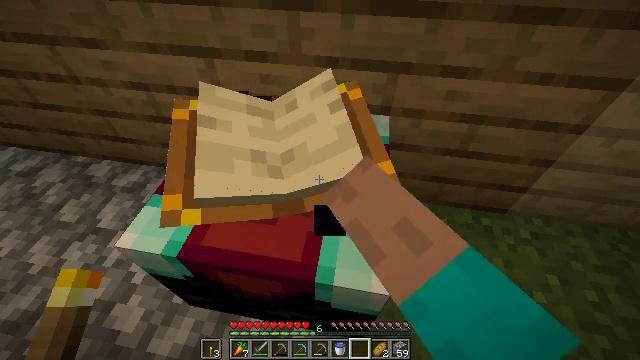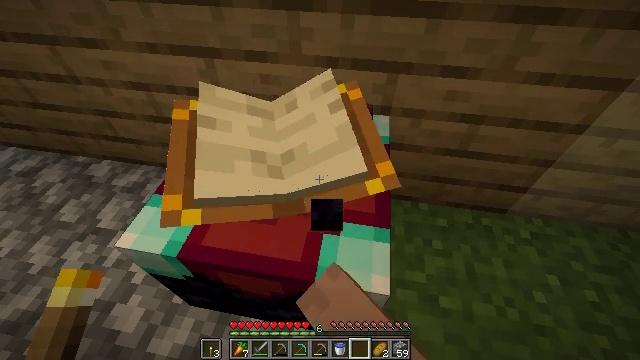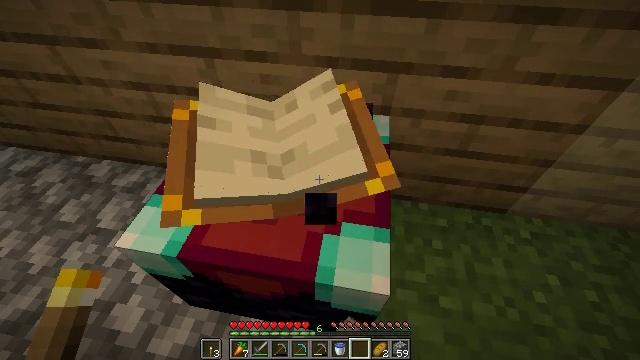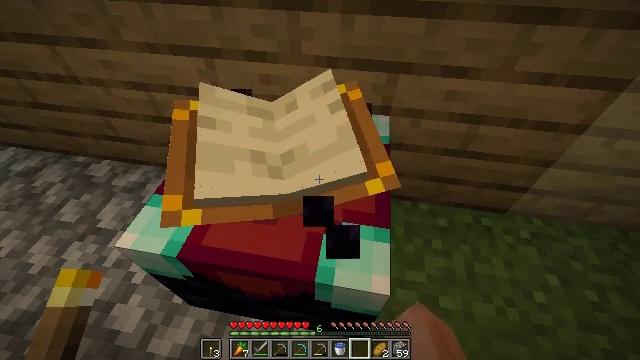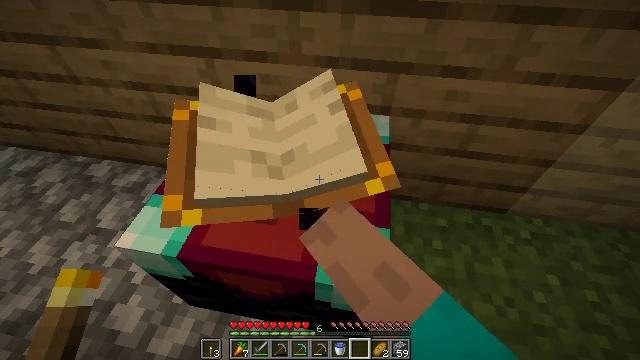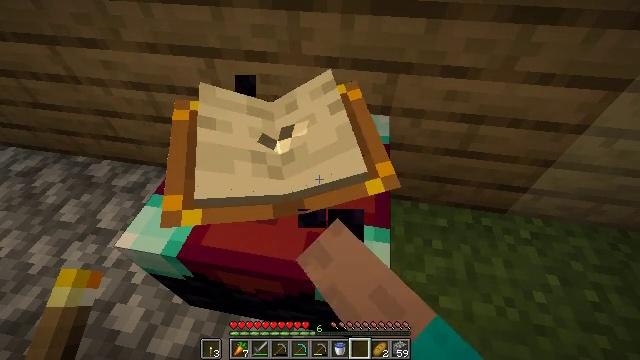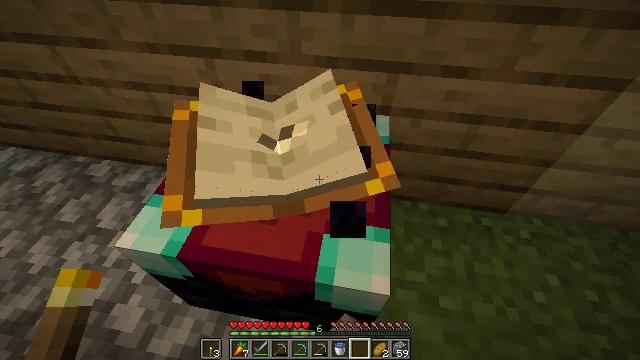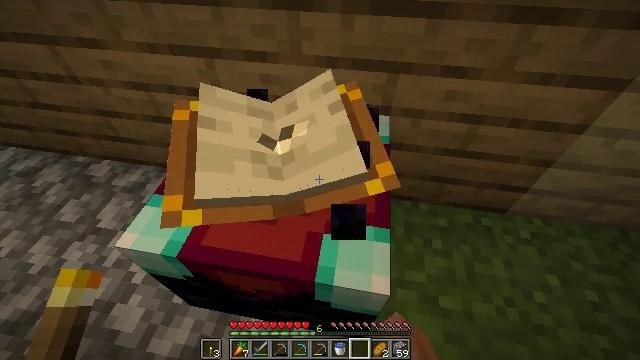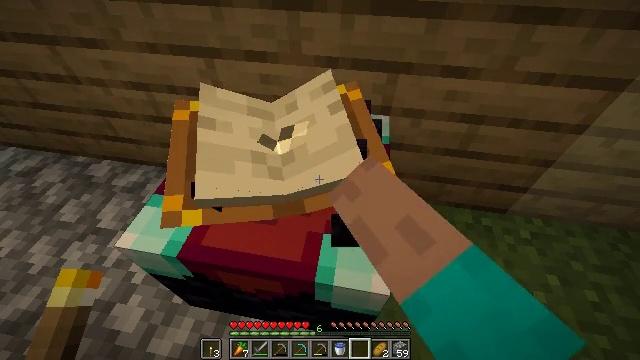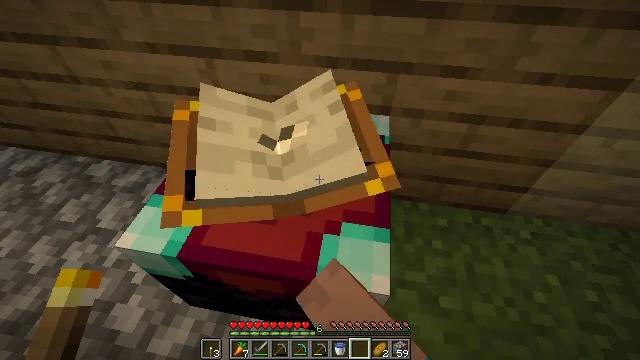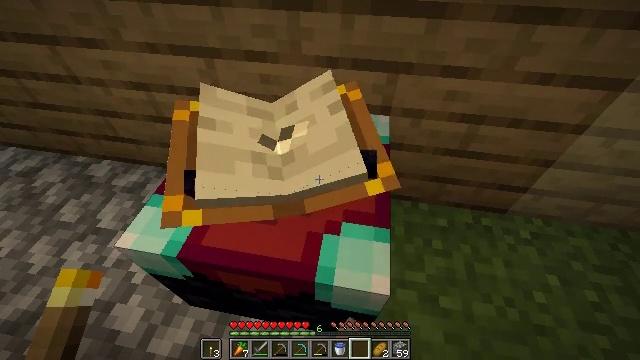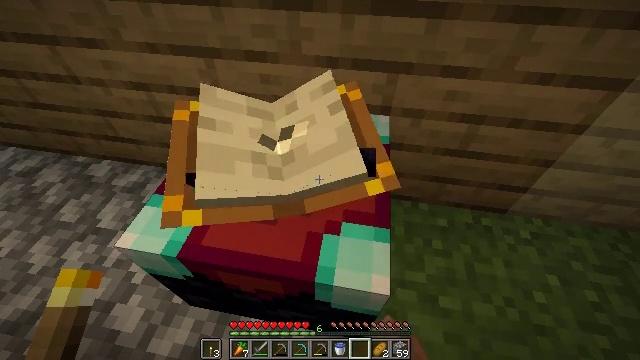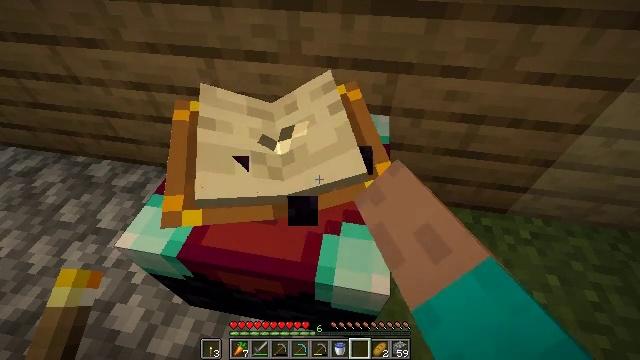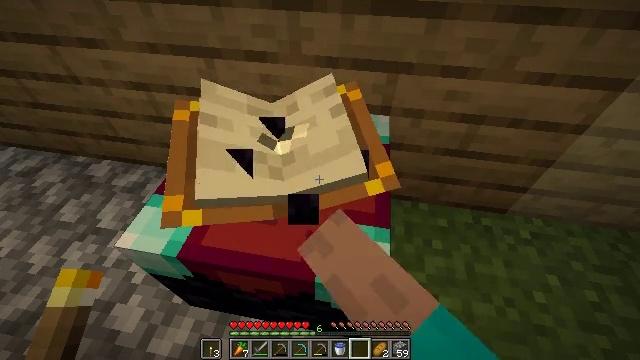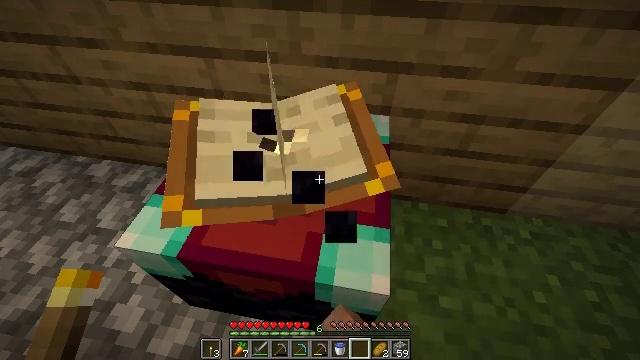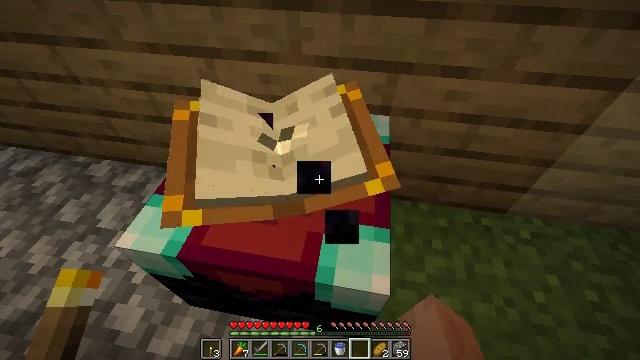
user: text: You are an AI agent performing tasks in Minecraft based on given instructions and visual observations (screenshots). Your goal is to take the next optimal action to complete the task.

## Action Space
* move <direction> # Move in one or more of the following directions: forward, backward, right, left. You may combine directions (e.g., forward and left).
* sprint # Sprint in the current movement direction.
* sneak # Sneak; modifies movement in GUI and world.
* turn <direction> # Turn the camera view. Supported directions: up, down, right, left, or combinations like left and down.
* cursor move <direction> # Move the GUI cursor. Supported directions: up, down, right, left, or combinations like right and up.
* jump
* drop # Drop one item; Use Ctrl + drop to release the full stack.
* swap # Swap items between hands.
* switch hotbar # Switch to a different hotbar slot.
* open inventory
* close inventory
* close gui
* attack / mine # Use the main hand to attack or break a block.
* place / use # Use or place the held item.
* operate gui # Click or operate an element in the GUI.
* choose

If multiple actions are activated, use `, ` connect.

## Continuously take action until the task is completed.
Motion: motion action
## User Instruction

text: Gather the enchanting table for reuse.
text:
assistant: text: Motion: attack / mine
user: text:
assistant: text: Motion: attack / mine
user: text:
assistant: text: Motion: attack / mine
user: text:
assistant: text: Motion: attack / mine
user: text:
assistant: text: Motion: attack / mine
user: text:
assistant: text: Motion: attack / mine
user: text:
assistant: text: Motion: attack / mine
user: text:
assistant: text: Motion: attack / mine
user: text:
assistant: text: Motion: attack / mine
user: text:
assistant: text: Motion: attack / mine
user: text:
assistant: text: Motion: attack / mine
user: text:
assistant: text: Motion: attack / mine
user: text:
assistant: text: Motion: attack / mine
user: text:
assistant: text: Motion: attack / mine
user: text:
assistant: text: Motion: attack / mine
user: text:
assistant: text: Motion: attack / mine
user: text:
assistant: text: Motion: attack / mine
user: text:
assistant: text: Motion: attack / mine
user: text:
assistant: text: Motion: attack / mine
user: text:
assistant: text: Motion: attack / mine
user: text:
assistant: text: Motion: attack / mine
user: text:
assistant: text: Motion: attack / mine
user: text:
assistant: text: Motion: attack / mine
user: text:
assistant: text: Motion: attack / mine
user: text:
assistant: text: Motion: attack / mine
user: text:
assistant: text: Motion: attack / mine
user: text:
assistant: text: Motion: attack / mine
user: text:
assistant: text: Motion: attack / mine
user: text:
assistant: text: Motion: attack / mine
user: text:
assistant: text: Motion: attack / mine